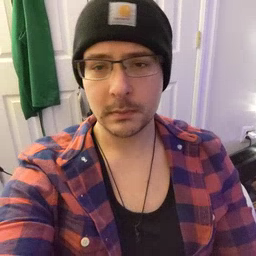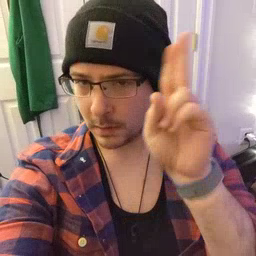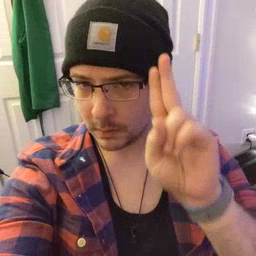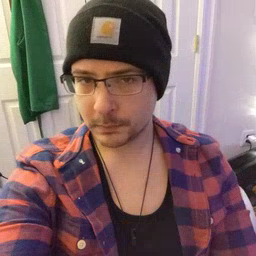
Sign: uncle